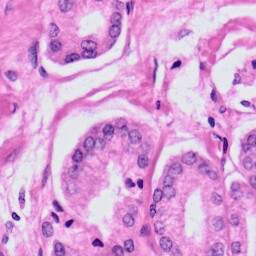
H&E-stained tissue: Prostate